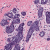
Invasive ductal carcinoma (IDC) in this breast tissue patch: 0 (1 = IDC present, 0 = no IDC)